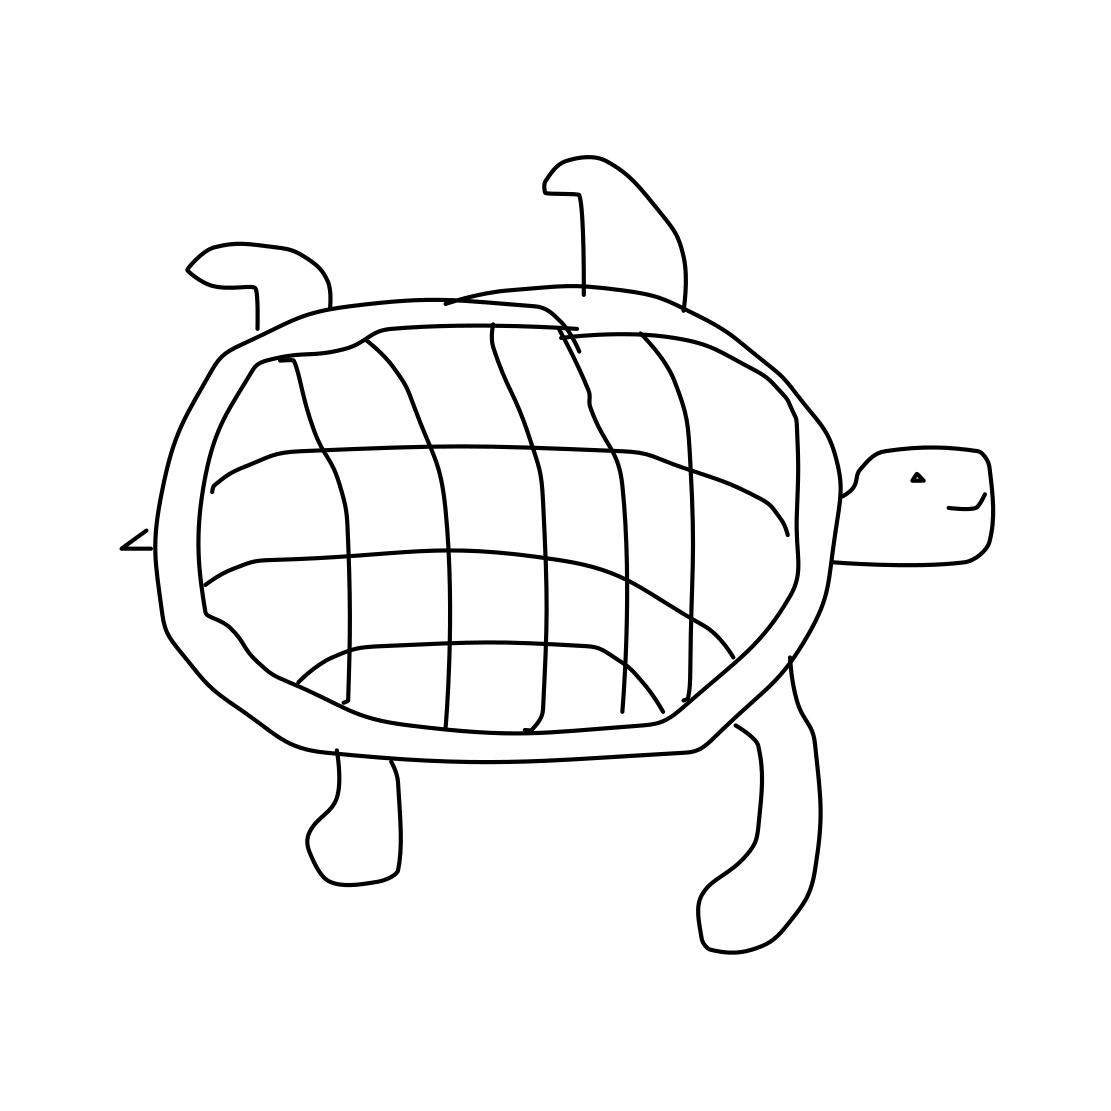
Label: sea turtle